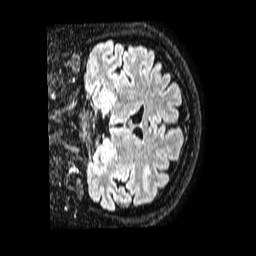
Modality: FLAIR
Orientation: coronal
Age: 48
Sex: female
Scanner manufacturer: philips
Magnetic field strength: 1.5 T
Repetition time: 4.8 s
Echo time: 0.3 s